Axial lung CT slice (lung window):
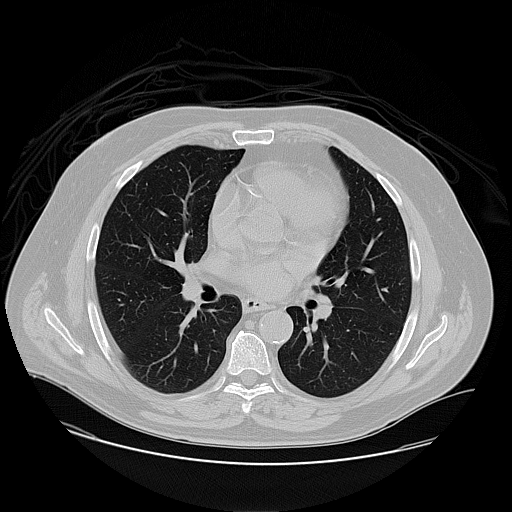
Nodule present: no